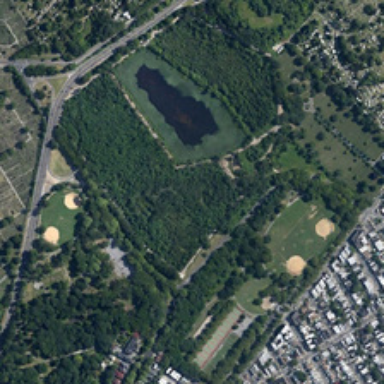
A park with green trees and a pond is near a piece of buildings .